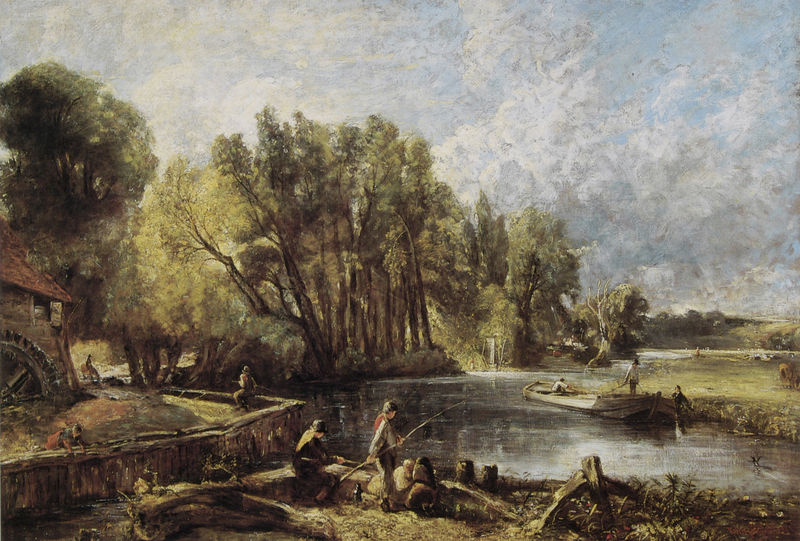
Titel: Sketch for >Stratford Mill<
Künstler: John Constable
Standort: New Haven (Connecticut)
Institution: Yale Center for British Art
Schlagwörter: baum, blau, blätter, gemälde, himmel, laub, mann, schatten, wasser, weiß, wolken, baumstämme, bäume, fluss, frauen, gelb, grün, impressionismus, landschaft, menschen, ocker, see, teich, ufer, äste, braun, grau, hell, holz, hut, kleid, männer, orange, schwarz, szene, vordergrund, dach, gras, haus, rasen, rot, wiese, wolke, beige, malerei, barock, kleidung, tot, ast, bach, gräser, mühle, natur, spiegelung, vieh, zweige, hütte, sonne, wiesen, rosa, sanft, wald, arbeit, bauern, boot, boote, genre, kahn, kinder, stock, weiher, schiff, wellen, biegung, fischer, jungen, arbeiten, transport, berge, mauer, aue, farbe, herbst, idylle, entladen, figuren, rad, kai, stille, mündung, romantik, tannen, steg, stämme, treibholz, deutsch, geländer, frühling, grass, stangen, weiden, zweig, wälder, angel, tanne, niederländisch, tonig, stange, löschen, pullover, rute, englisch, angler, mühlrad, wasserrad, gleithang, angeln, fischen, kracht, nachen, wassermühle, prallhang, gerte, wäscherin, speiche, flußufer, wäscher, woklen, blauw, szne, englsich, baimstamm, mühle am fluss, kahn bäume, arbeitende menschen, wasserad, anlegstelle